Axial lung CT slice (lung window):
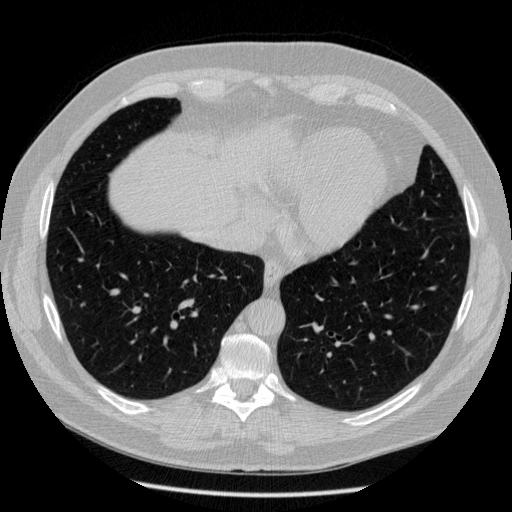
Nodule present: no